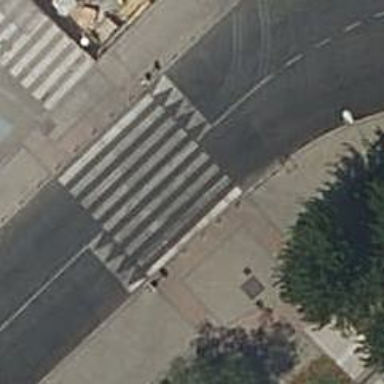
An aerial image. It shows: Footway with asphalt surface and zebra crossing marked on it.